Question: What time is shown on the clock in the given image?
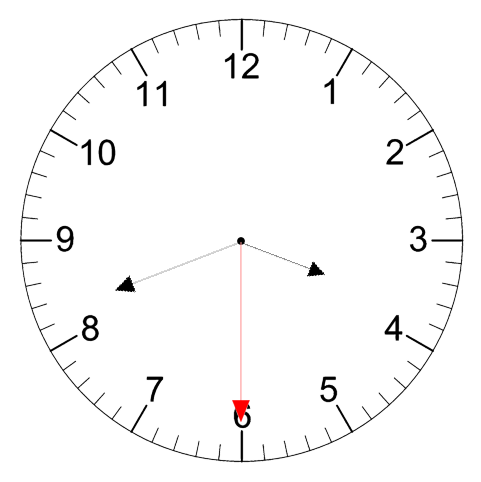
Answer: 03:41:30